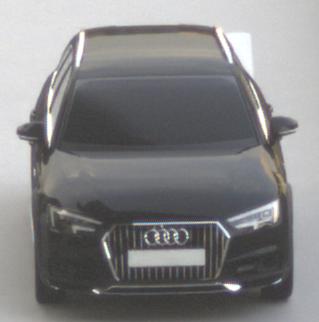
Make: Audi
Model: A4 Allroad 45 TFSI
Detailed model: A4 (B9) allroad
Model produced from: 2019/02
Model produced until: 2019/05
Doors: 5
Color: black
Road condition: dry road
Daytime: sunrise or sunset
Contrast: medium contrast